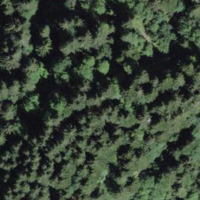
EUNIS habitat code: 43
Species observed at this site:
Caltha palustris